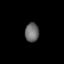
Tissue: lung
Cell type: Endothelial cells
Senescence score: 0.5462
Nuclear area (px): 258
Mean DAPI intensity: 107.632